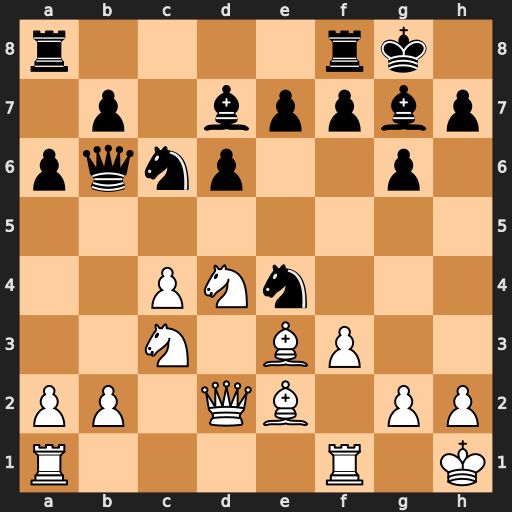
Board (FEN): r4rk1/1p1bppbp/pqnp2p1/8/2PNn3/2N1BP2/PP1QB1PP/R4R1K
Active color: w
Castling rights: -
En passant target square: -
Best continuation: Nxc6 Nxd2 Nxe7+ Kh8 Bxb6